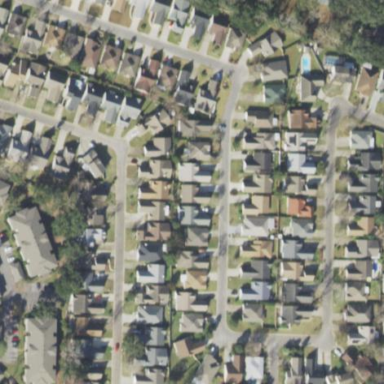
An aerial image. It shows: Residential area composed of single-family homes.